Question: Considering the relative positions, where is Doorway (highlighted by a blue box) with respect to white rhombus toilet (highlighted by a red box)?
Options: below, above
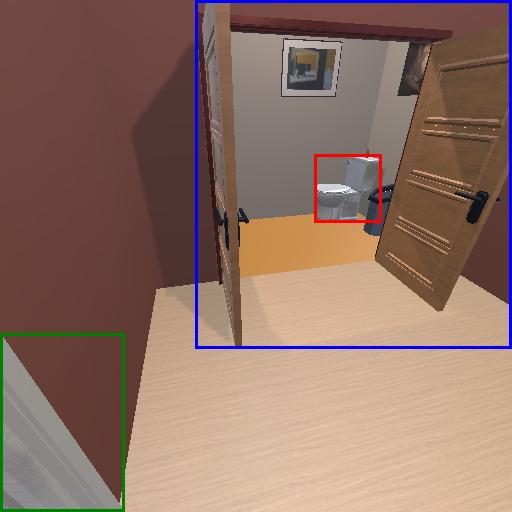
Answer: below